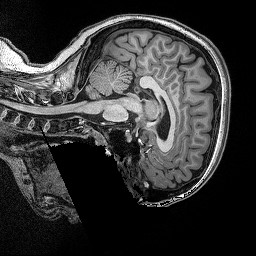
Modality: T1w
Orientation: sagittal
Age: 18
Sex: female
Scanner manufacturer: siemens
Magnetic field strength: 3 T
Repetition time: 2.5 s
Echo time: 0.00343 s